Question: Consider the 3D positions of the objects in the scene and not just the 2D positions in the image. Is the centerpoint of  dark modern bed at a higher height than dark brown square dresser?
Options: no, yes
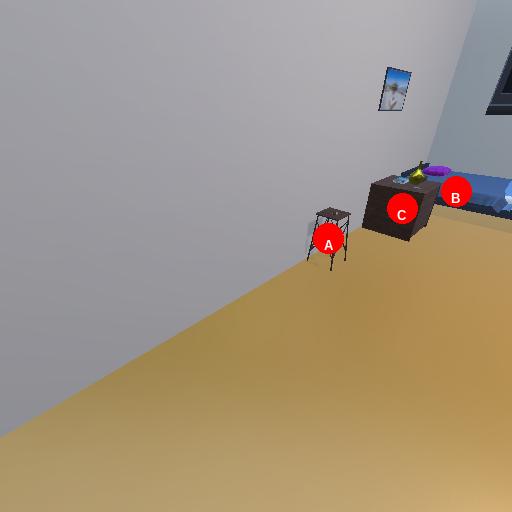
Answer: no